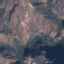
Land use / land cover class: HerbaceousVegetation